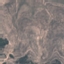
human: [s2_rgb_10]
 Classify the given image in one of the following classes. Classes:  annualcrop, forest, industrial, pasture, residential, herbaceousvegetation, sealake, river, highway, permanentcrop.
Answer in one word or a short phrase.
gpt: HerbaceousVegetation